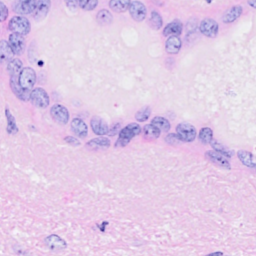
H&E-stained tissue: Breast